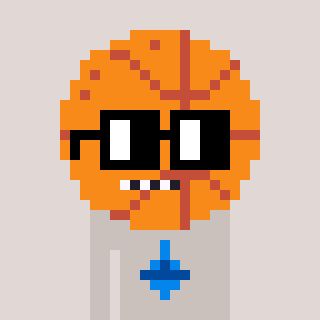
a pixel art character with square black glasses, a basketball-shaped head and a foggrey-colored body on a warm background